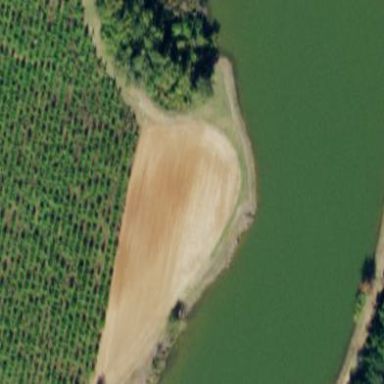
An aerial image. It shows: Reservoir of natural water.